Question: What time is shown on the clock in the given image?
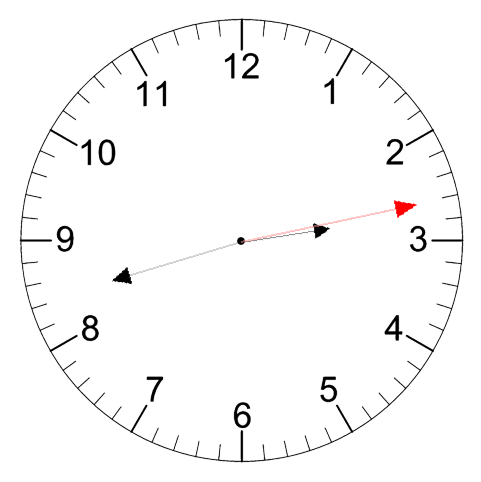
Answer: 02:42:13